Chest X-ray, AP view. Patient: 40 years old, sex F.
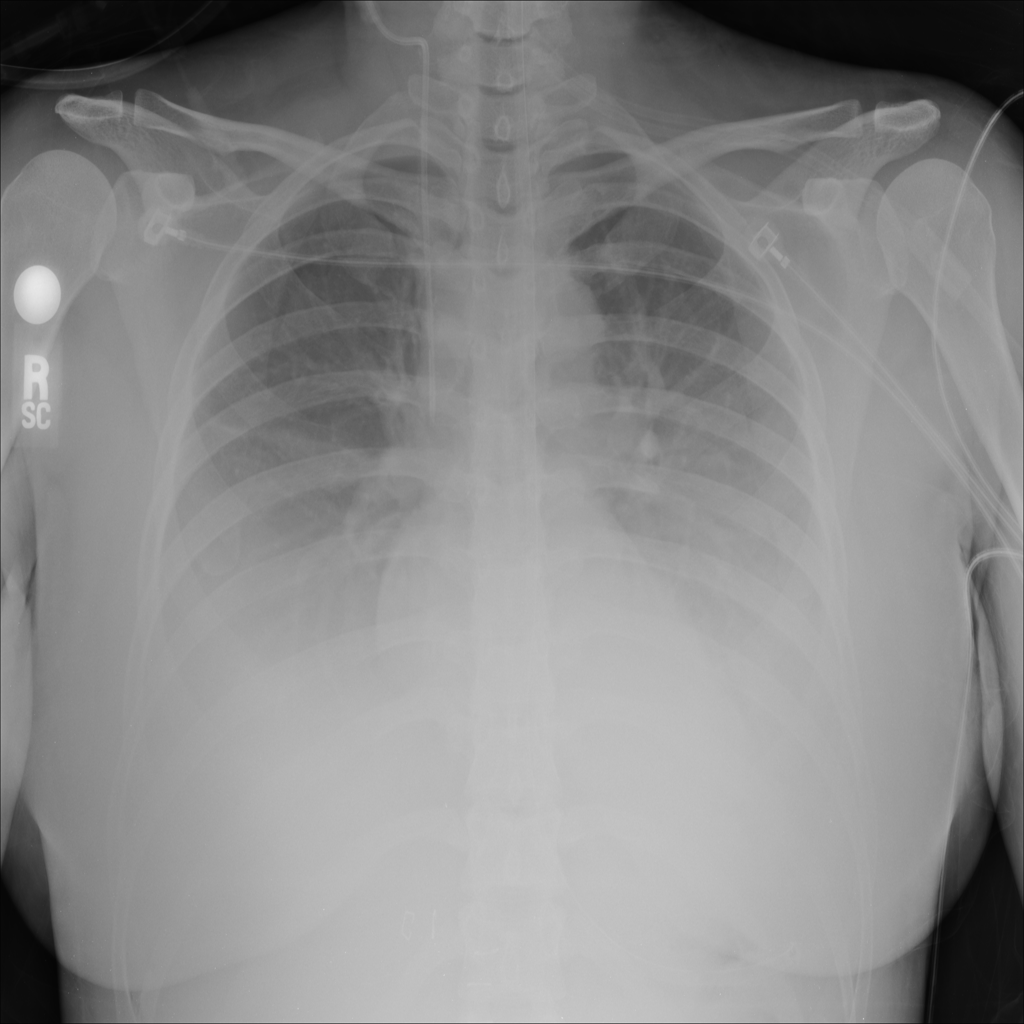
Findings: Effusion